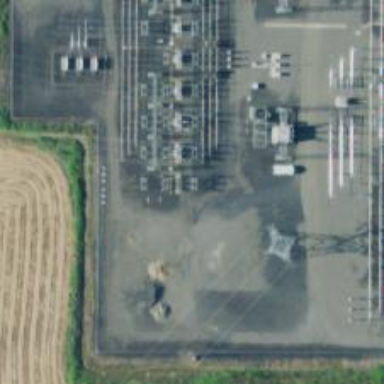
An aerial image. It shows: Outdoor power switch.